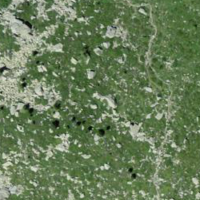
EUNIS habitat code: 31
Species observed at this site:
Vaccinium uliginosum
Geum montanum
Fringilla coelebs
Troglodytes troglodytes
Anthus spinoletta